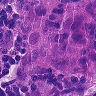
Metastatic tissue present: yes